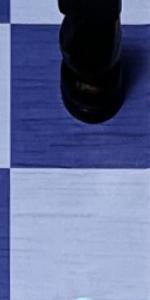
Label: Empty